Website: bh-photo
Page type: payment
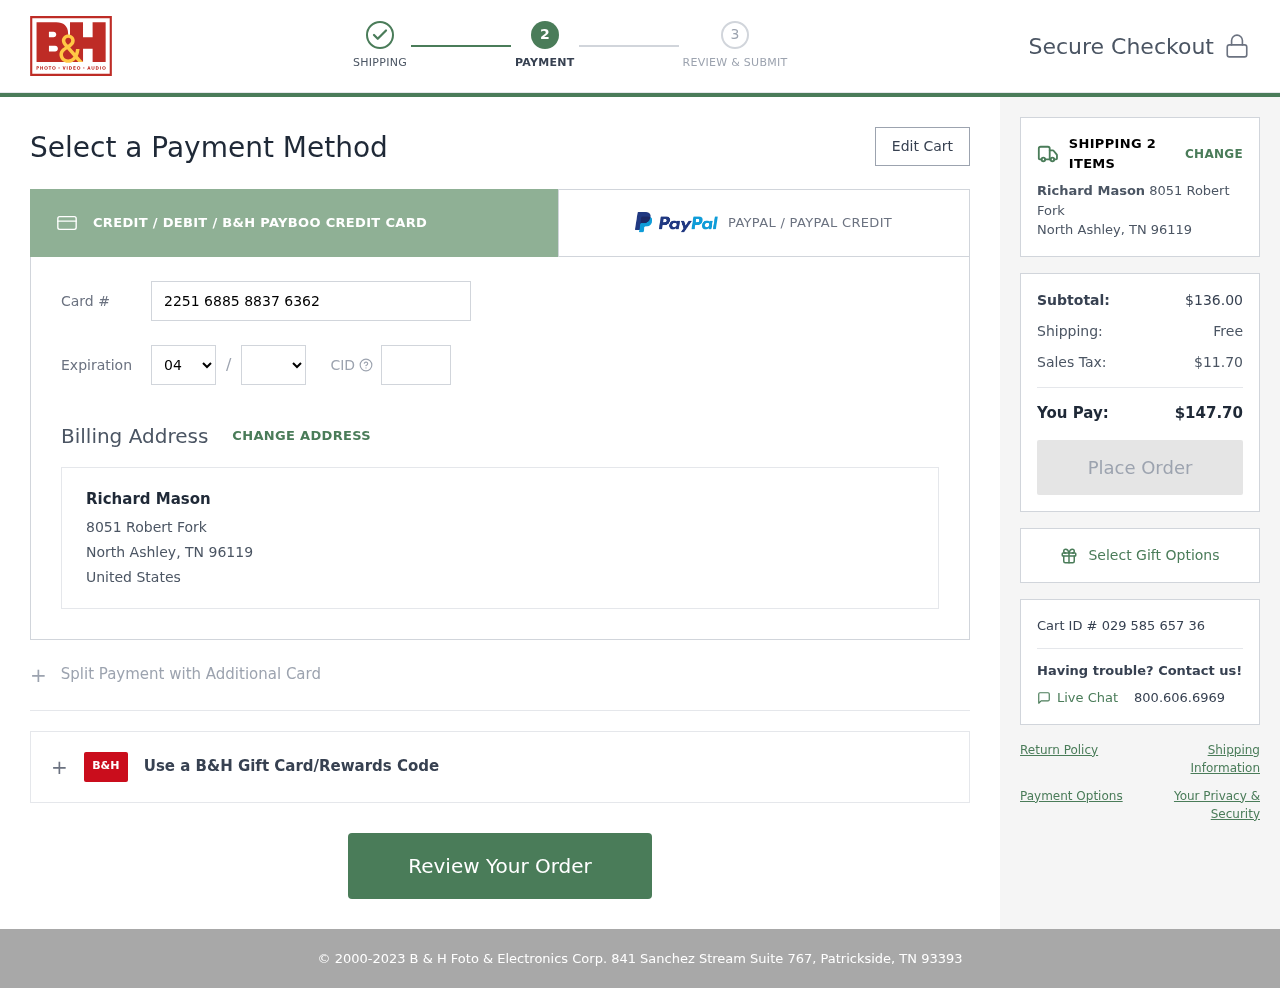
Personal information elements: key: PII_CARD_CVV
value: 723
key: PII_CARD_EXPIRY_MONTH
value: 04
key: PII_CARD_EXPIRY_YEAR
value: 27
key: PII_CARD_NUMBER
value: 2251 6885 8837 6362
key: PII_CITY_STATE_ZIP
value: North Ashley, TN 96119
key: PII_COUNTRY
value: United States
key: PII_FULLNAME
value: Richard Mason
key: PII_STREET
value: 8051 Robert Fork
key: PII_FULLNAME2
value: Richard Mason
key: PII_STREET2
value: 8051 Robert Fork
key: PII_CITY_STATE_ZIP2
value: North Ashley, TN 96119
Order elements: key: ORDER_NUM_ITEMS
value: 2
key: ORDER_SUBTOTAL
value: $136.00
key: ORDER_SHIPPING_COST
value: Free
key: ORDER_TAX
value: $11.70
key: ORDER_TOTAL
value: $147.70
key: ORDER_ID
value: Cart ID # 029 585 657 36